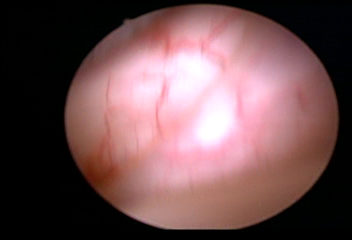
Modality: WLC
Class: Normal mucosa
Bladder cancer association: No